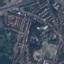
Land use / land cover class: Residential